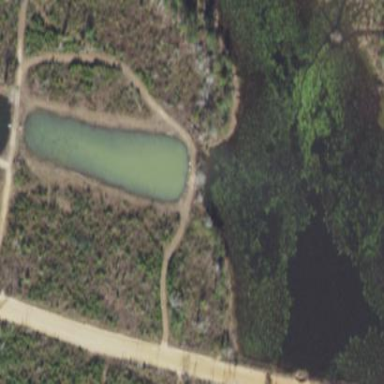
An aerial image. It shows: Marshy wetland area.